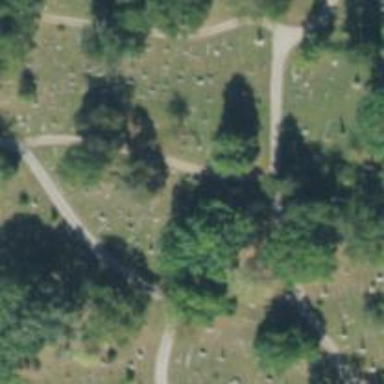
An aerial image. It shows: Cemetery.